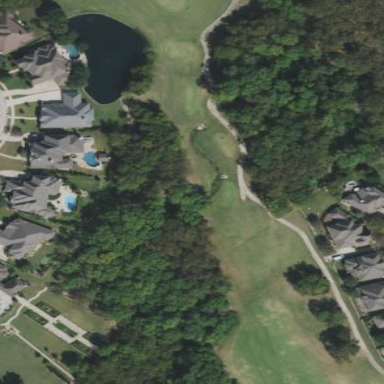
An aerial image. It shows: Water hazard on golf course.